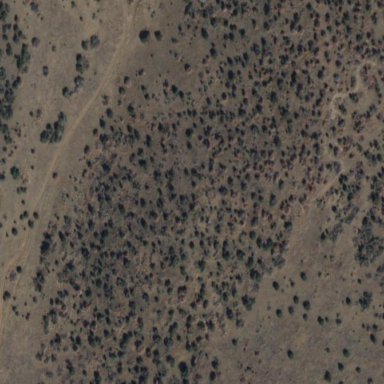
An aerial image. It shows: Patch of scrub vegetation.